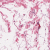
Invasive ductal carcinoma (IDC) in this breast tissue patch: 0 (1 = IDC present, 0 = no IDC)